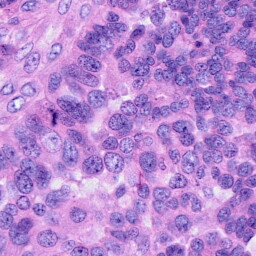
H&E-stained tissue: Ovarian